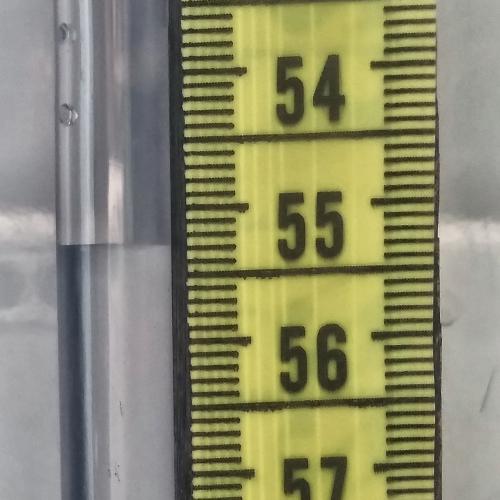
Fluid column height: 55.3 cm